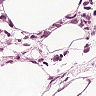
Metastatic tissue present: yes